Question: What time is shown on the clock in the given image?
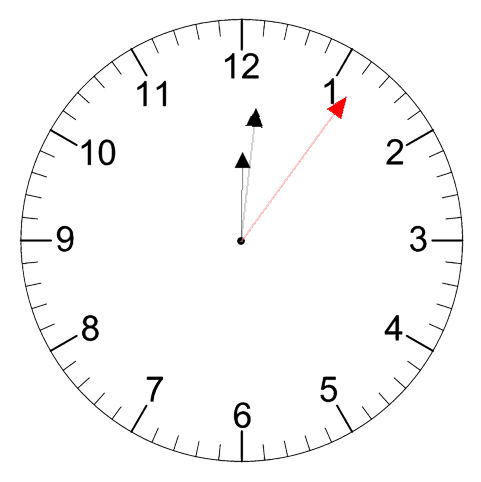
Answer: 12:01:06